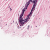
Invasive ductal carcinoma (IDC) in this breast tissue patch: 0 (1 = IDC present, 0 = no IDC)